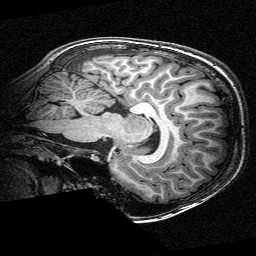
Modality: T1w
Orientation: sagittal
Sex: male